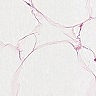
Metastatic tissue present: no